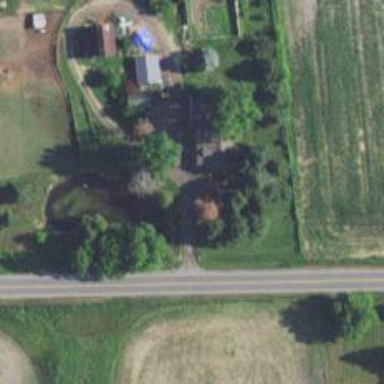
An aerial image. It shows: Driveway.